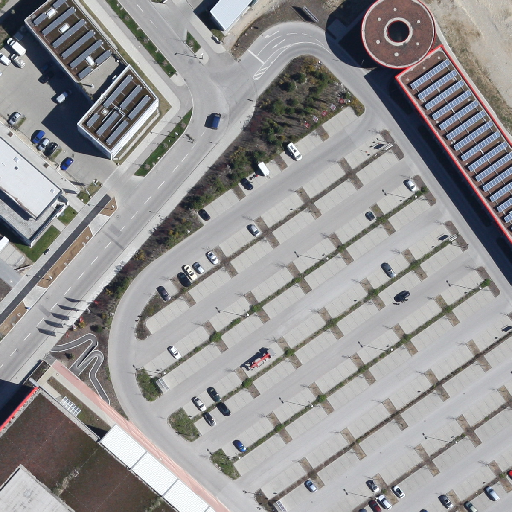
Referring expression: bikeway along with tree